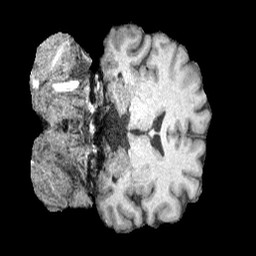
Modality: T1w
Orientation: coronal
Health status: healthy